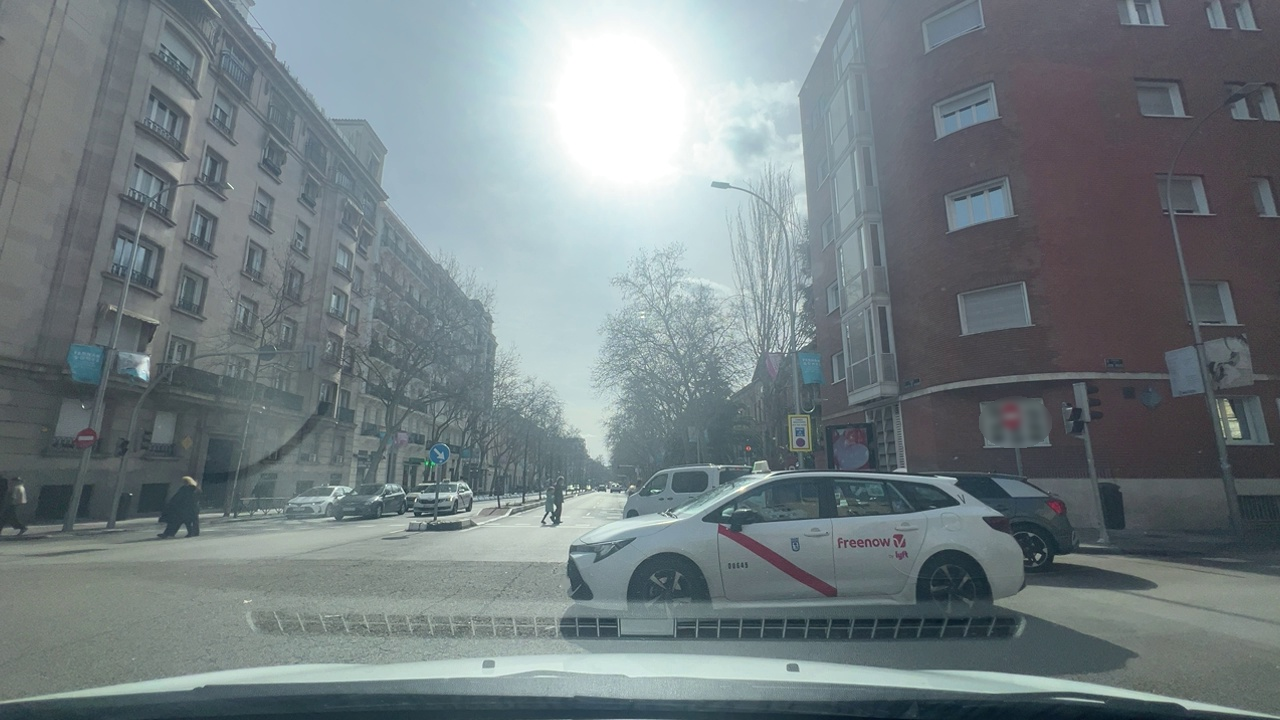
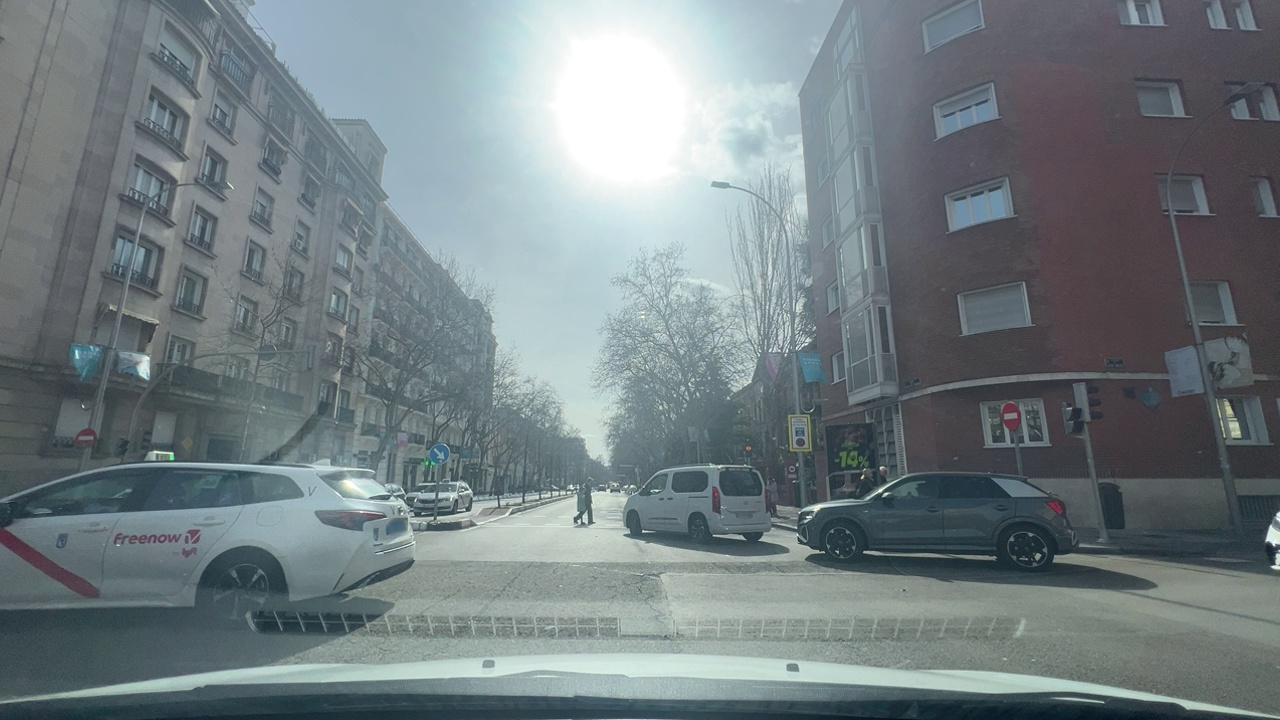
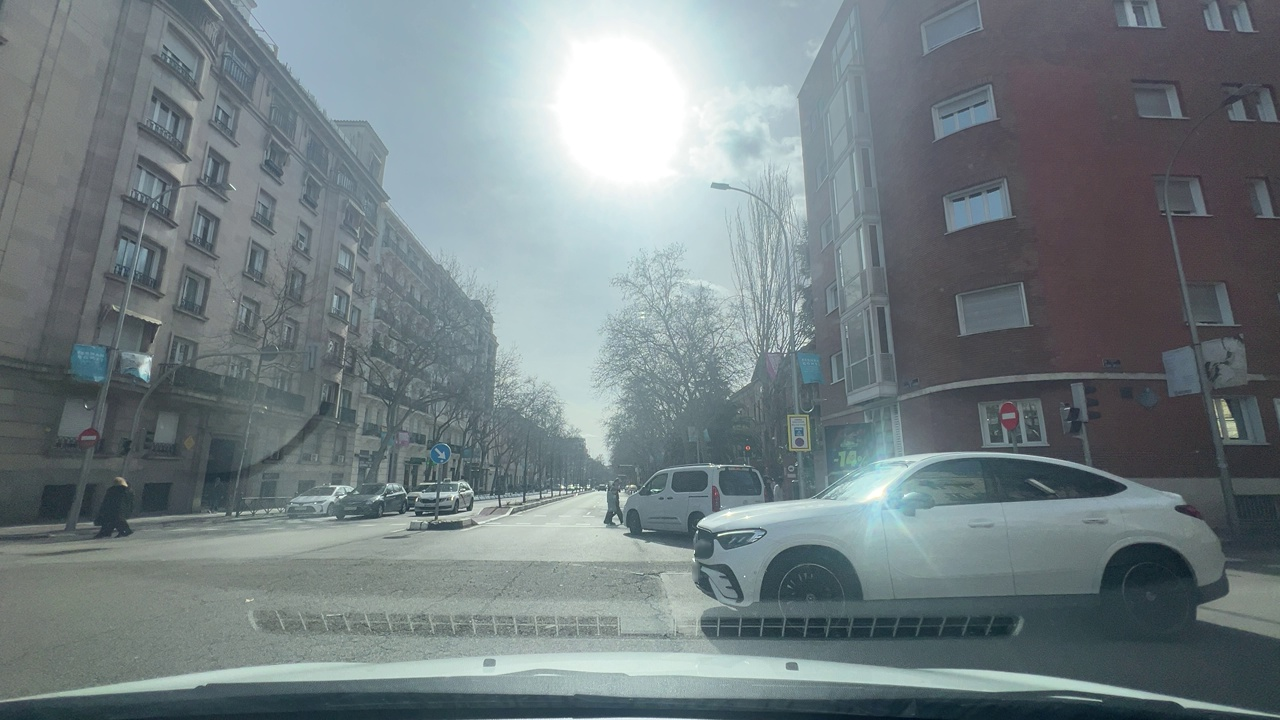
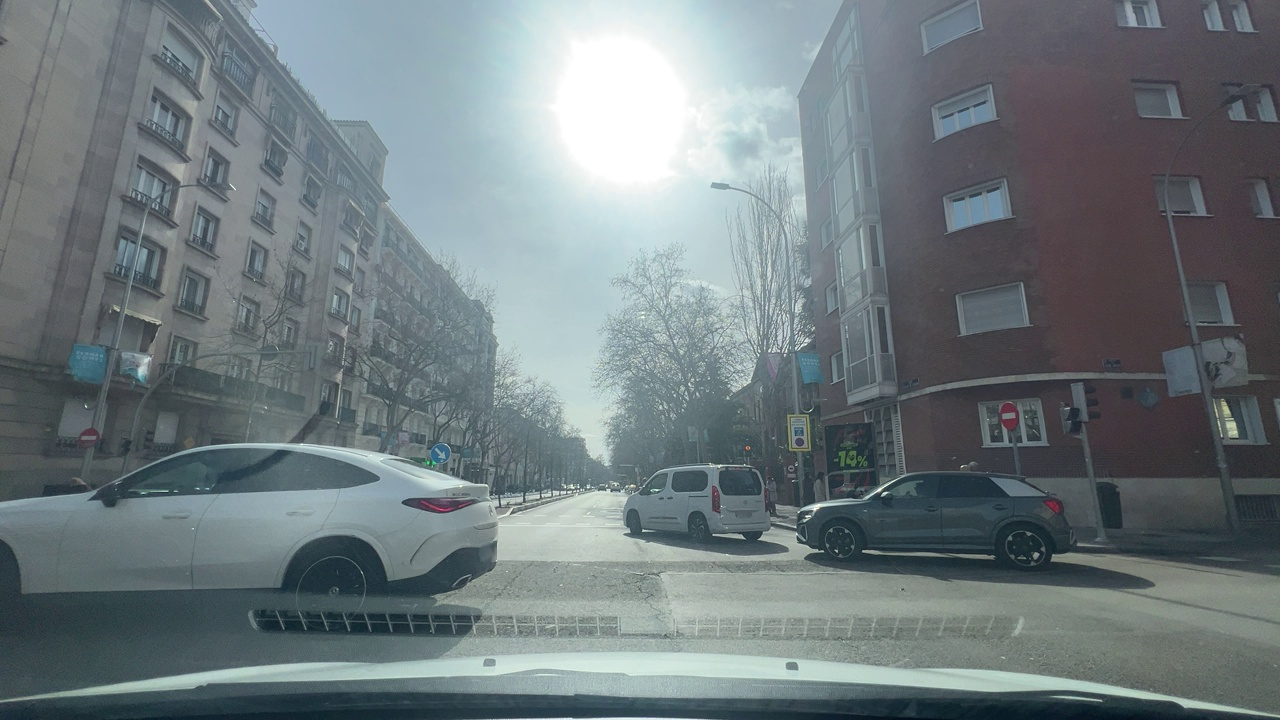
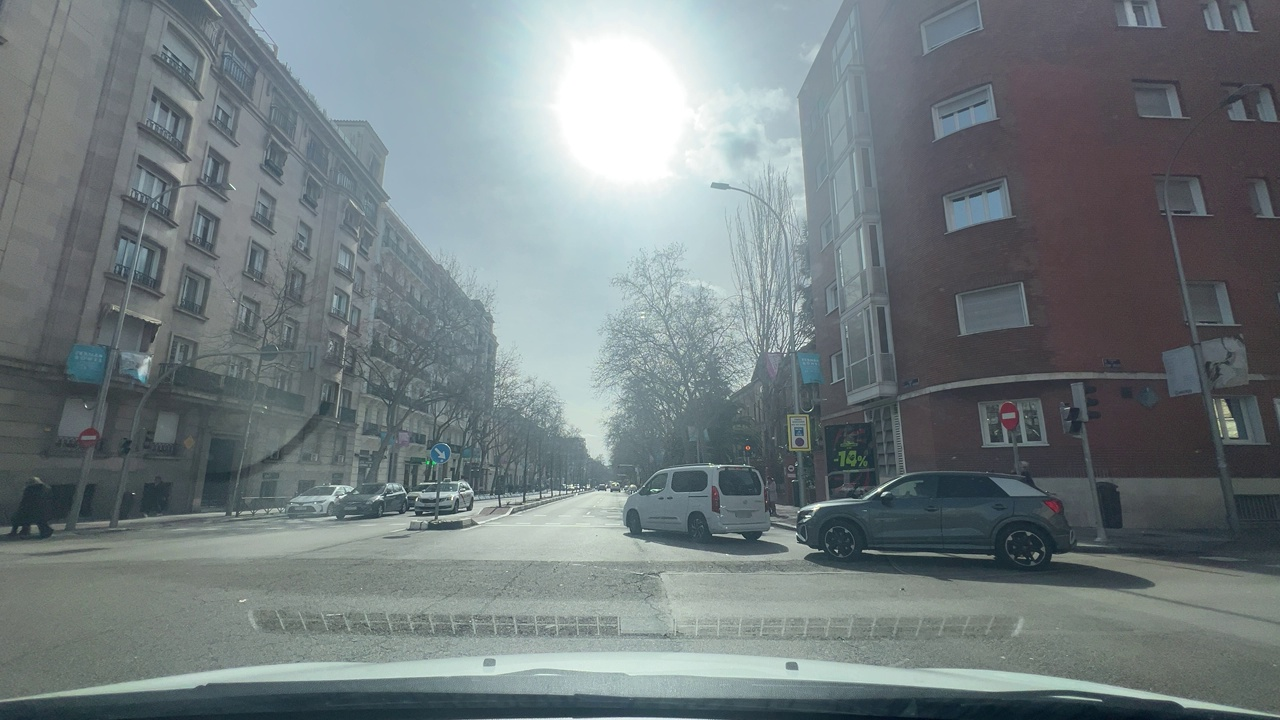
Situation: Crossing object
Question: Is there any discontinuity in the ego lane ahead?
Answer: Yes
Reasoning: ego car is entering a crossing situation with perpendicular lanes present but not lanes in the road

Situation: Crossing object
Question: Is any vehicle or pedestrian crossing the path of the ego vehicle from a different direction?
Answer: Yes
Reasoning: Ego has 2 white perpendicular cars in front ego driving from the right to the left

Situation: Crossing object
Question: Is there a vehicle ahead in the ego lane traveling in the same direction as the ego vehicle?
Answer: No
Reasoning: Ego does not have any leading vehicle in front, the only objects are 2 perpendicular cars

Situation: Crossing object
Question: Is there any crossing object in the ego lane ahead?
Answer: Yes
Reasoning: Ego has 2 white perpendicular cars in front ego driving from the right to the left